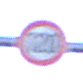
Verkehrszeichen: Geschwindigkeit120
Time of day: Midday
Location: Roofed (Underpass)
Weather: Clear
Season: NotSpecified
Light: Natural